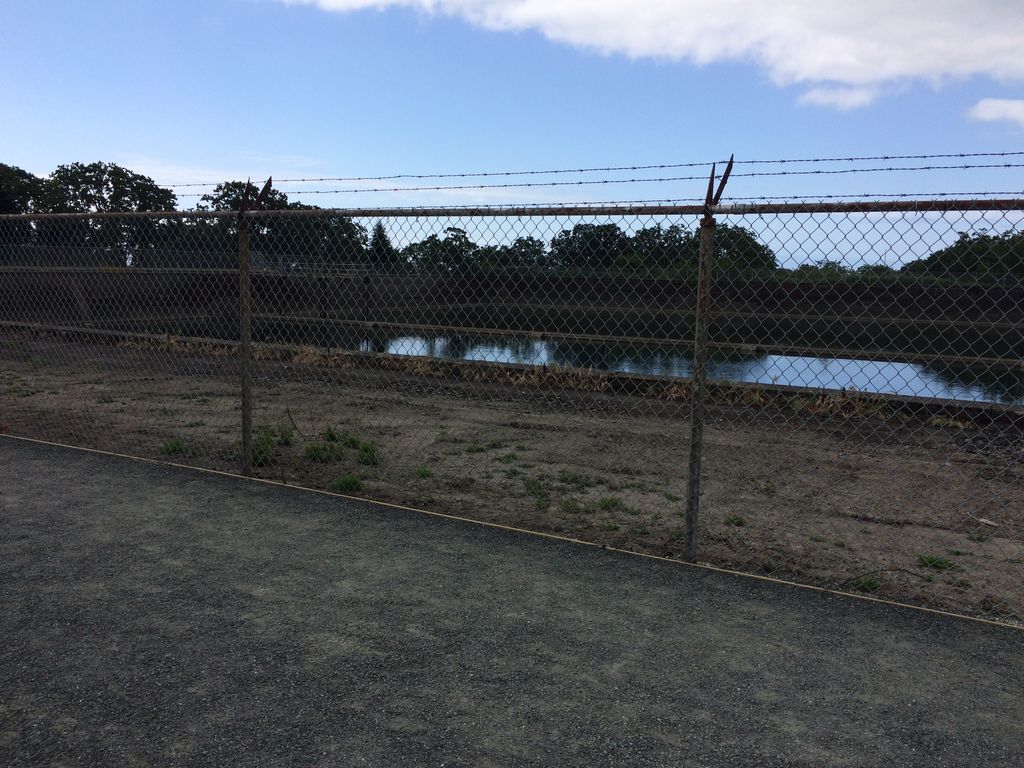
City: victoria